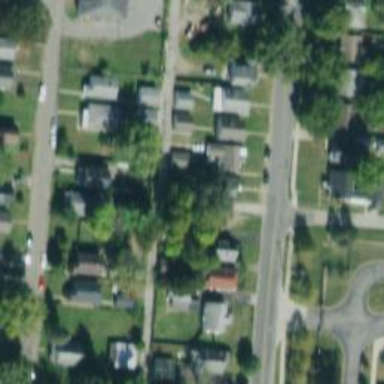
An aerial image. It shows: Alley classified as service road.